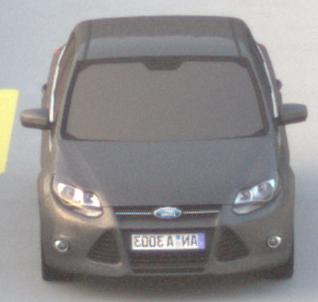
Make: Ford
Model: Focus 1.6 Ti-VCT
Detailed model: Focus (III)
Model produced from: 2011/09
Model produced until: 2014/09
Doors: 5
Color: gray
Road condition: dry road
Daytime: sunrise or sunset
Contrast: low contrast